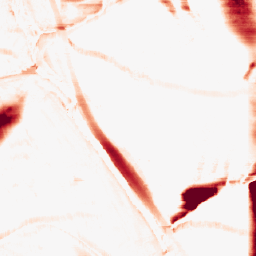
Category: morphological
Decomposition family: morphological_rect
Decomposition parameters: operation: opening
width: 50
height: 10
Upsampling method: area
Upsampling parameters: scale: 2
Upsampling scale: 2